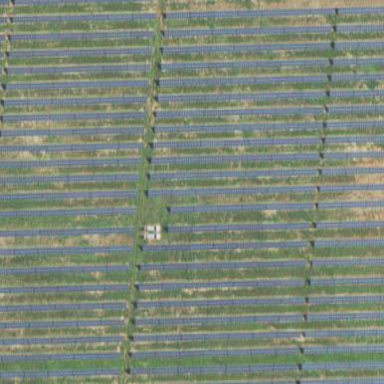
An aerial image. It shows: Solar power plant enclosed by fence. The plant generates electricity using photovoltaic technology.